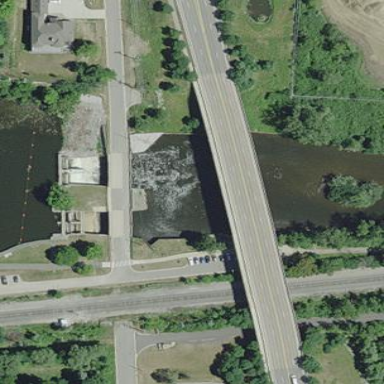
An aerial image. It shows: Beam bridge made by humans.